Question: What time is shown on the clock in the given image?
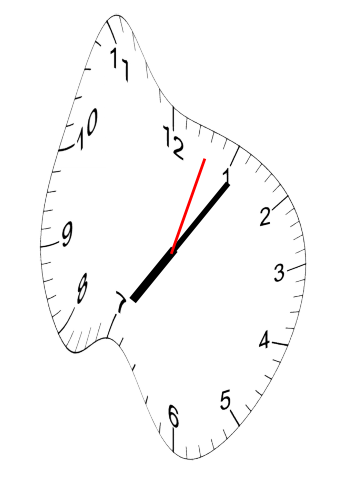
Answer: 07:06:03